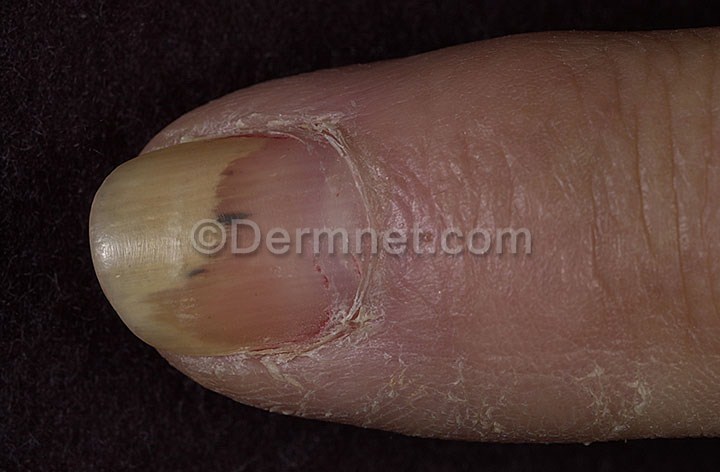
Disease: Nail Fungus and other Nail Disease